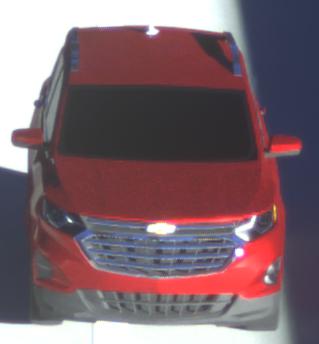
Make: Chevrolet
Model: Equinox
Detailed model: Gen. 2
Model produced from: 2015
Model produced until: 2017
Doors: 5
Color: red
Road condition: dry road
Daytime: sunrise or sunset
Contrast: high contrast